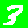
Digit: 3